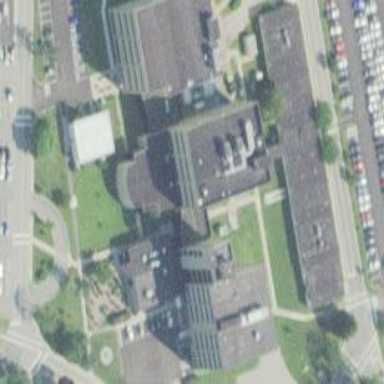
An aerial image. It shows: Building.